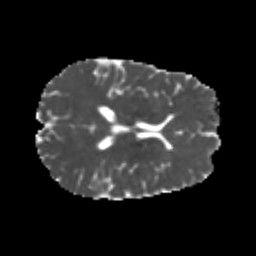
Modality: MD
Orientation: axial
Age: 21
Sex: male
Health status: healthy
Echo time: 0.074 s